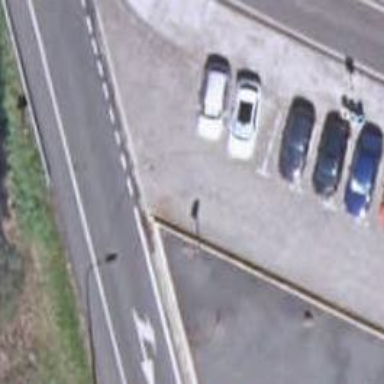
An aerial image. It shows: Concrete parking aisle designated as service road.